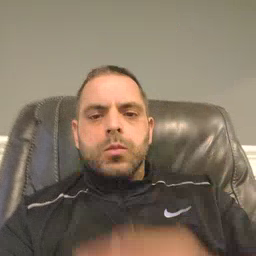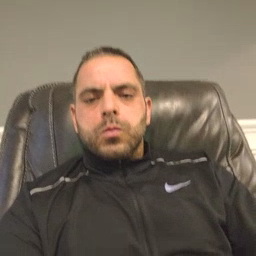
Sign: grandpa